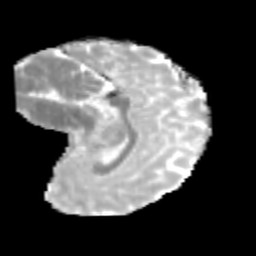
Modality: MD
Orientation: sagittal
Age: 13
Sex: male
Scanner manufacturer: siemens
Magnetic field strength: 3 T
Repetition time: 3.8 s
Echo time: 0.07 s